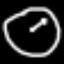
Label: clock